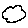
Label: cloud